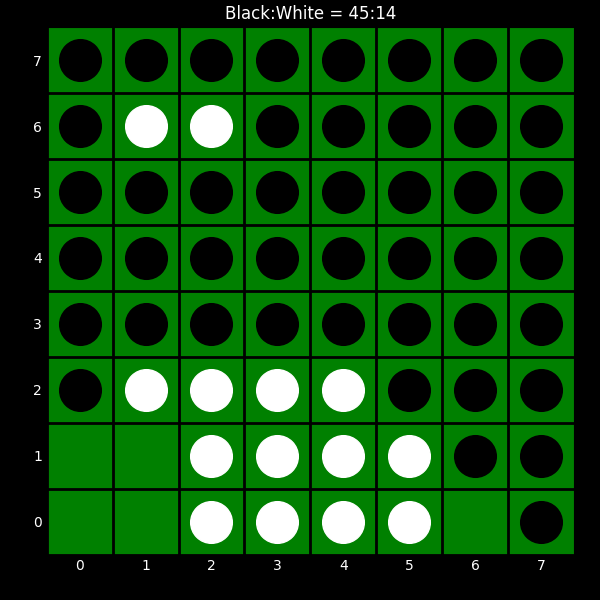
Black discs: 45
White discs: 14